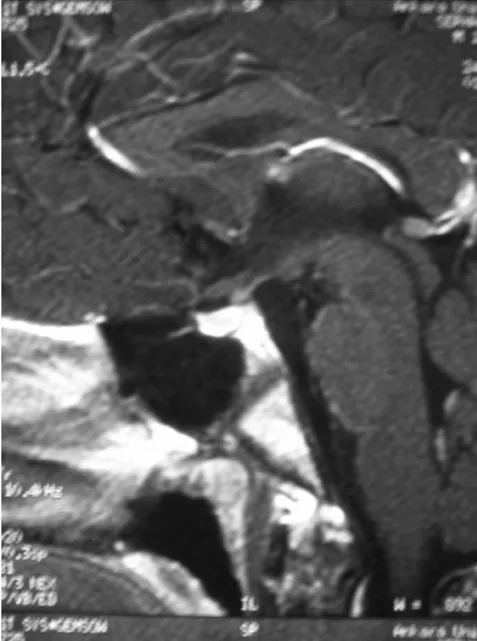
MRI at follow-up: Regression of the PST from 7 mm to 2.5 mm on MRI.
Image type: radiology (mri)